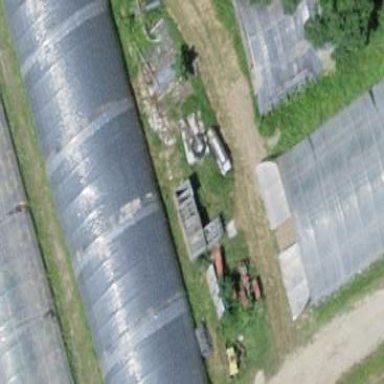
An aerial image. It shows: Greenhouse.